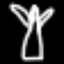
Label: angel